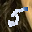
Label: 5